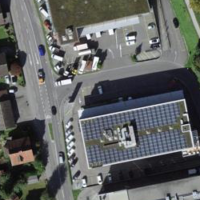
EUNIS habitat code: 54
Species observed at this site:
Allium ursinum
Fagus sylvatica
Prunus spinosa
Tussilago farfara